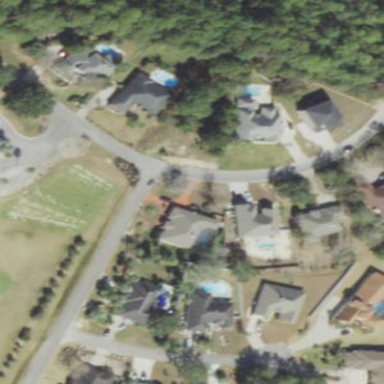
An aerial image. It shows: Residential area consisting of single-family homes.